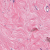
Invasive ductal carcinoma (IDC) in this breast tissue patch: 0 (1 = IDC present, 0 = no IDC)